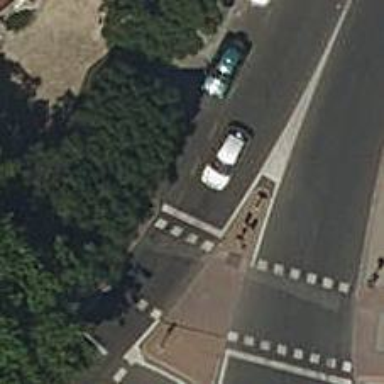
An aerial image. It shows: Road with traffic signals.